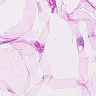
Metastatic tissue present: no